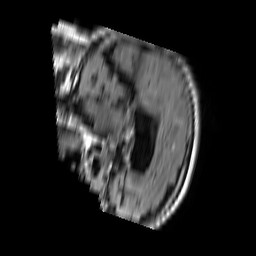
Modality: FLAIR
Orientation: sagittal
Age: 82
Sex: female
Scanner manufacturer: philips
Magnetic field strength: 1.5 T
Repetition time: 11 s
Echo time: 0.14 s